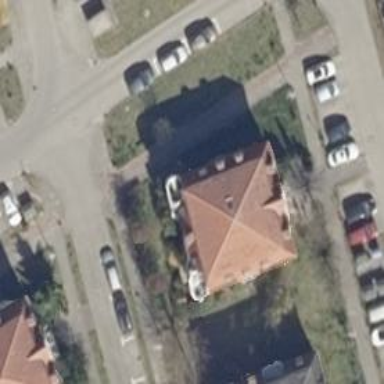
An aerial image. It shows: Beautiful apartment building with mansard roof.